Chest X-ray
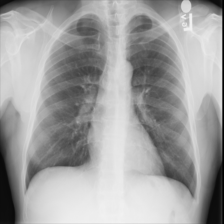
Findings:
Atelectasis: negative
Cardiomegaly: negative
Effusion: negative
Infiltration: negative
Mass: negative
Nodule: negative
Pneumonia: negative
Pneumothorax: negative
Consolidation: negative
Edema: negative
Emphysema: negative
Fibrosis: negative
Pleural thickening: negative
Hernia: negative